Brain MRI, t2w sequence, axial 2D slice.
Patient: age 30, sex F, weight 75 kg, height 1.7 m
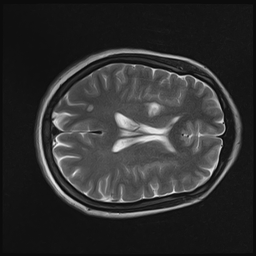